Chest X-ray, PA view. Patient: 66 years old, sex M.
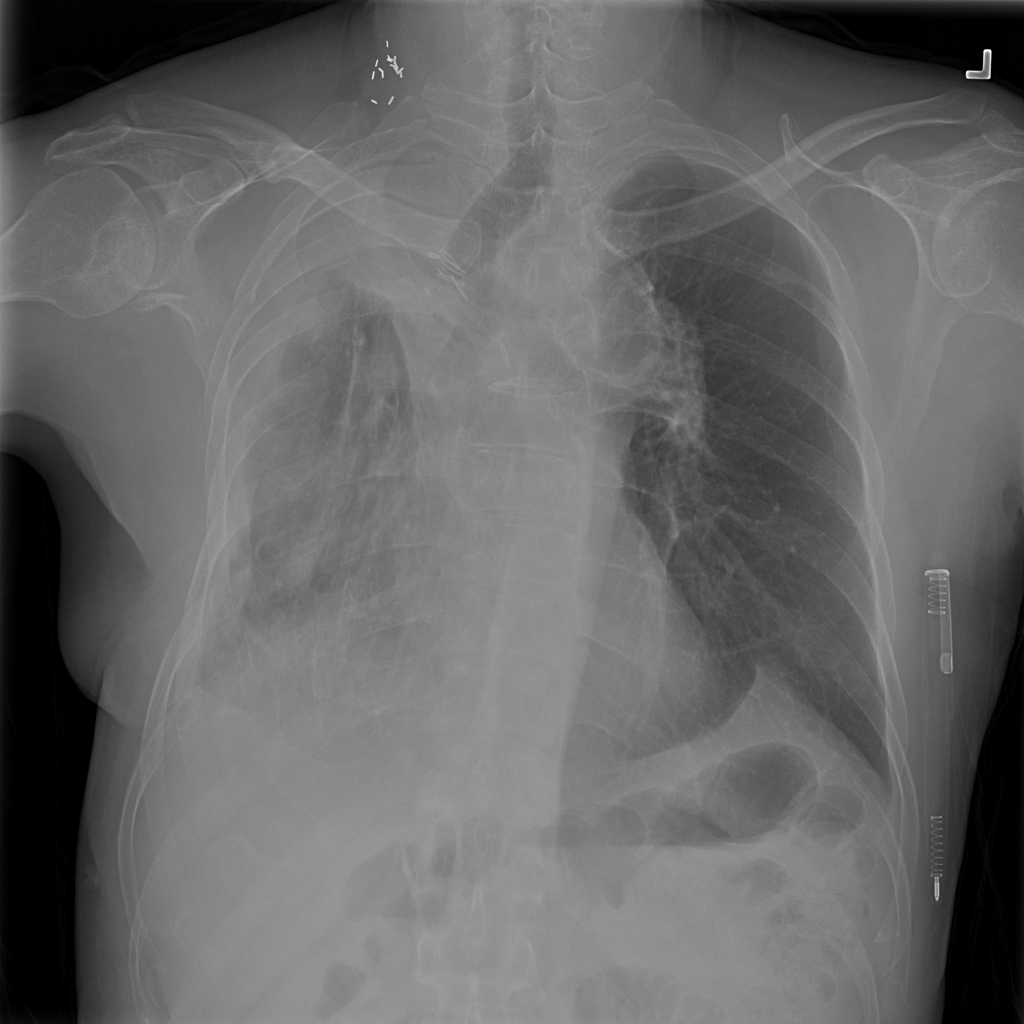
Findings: Effusion, Pleural_Thickening